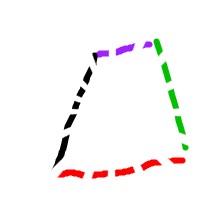
Shape: trapezoid